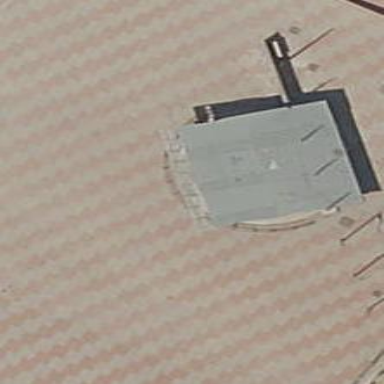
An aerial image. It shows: Open-air theatre located on roof.